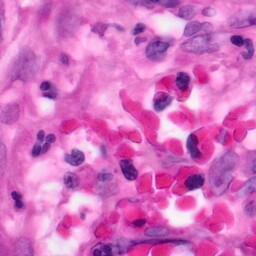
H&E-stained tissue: Pancreatic